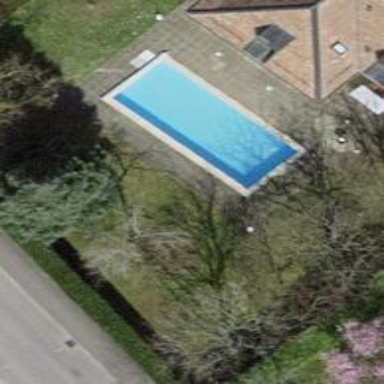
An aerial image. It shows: Swimming pool located in leisure land.